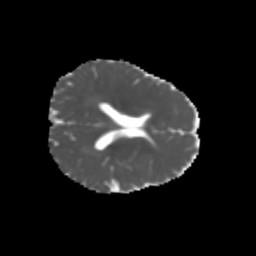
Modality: MD
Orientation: axial
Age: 6
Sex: male
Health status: healthy